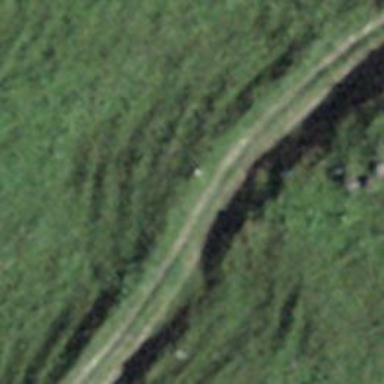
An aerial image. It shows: Hiking path on the ground with track grade of grade5. It is groomed for backcountry hiking.